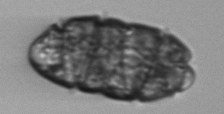
Label: Margalefidinium